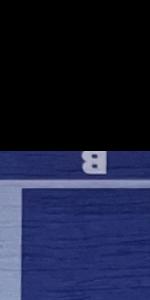
Label: Empty